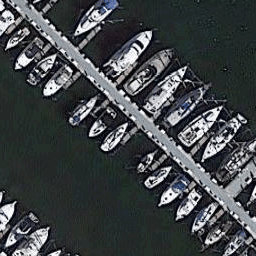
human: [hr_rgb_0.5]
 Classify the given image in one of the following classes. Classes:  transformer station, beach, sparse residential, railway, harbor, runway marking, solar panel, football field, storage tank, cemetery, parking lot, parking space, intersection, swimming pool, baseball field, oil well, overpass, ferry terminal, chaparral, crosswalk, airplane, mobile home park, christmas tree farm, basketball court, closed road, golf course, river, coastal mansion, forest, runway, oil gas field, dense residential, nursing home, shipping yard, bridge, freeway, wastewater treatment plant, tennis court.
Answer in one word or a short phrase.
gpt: harbor